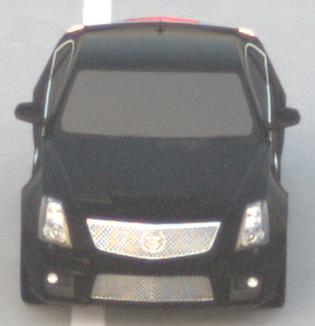
Make: Cadillac
Model: CTS-V
Detailed model: CTS-V (II) Limousine
Model produced from: 2008/11
Model produced until: 2010/12
Doors: 4
Color: black
Road condition: dry road
Daytime: sunrise or sunset
Contrast: low contrast